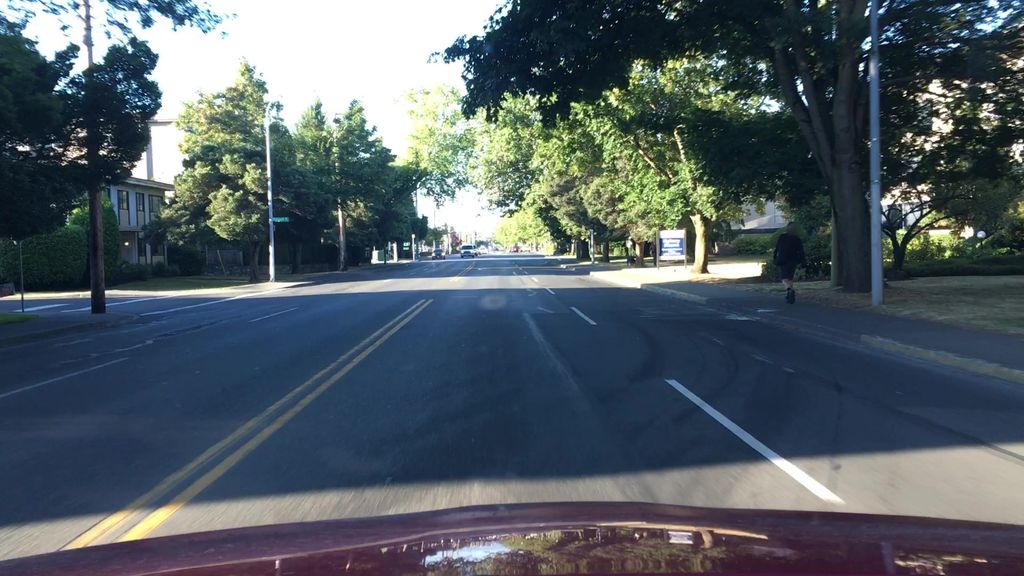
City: victoria